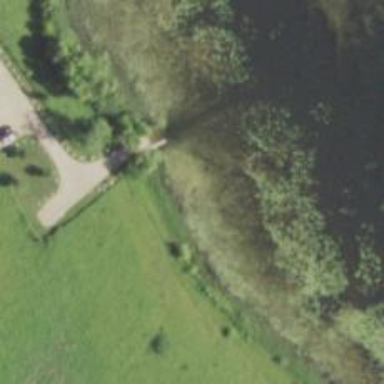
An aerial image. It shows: Slipway on leisure land.